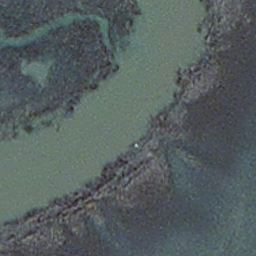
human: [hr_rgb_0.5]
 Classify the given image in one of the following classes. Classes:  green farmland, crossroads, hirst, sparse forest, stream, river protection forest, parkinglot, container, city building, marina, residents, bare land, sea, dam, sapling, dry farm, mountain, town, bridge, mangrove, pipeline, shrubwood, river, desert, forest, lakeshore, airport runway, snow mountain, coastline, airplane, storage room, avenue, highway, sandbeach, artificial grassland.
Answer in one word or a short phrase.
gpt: stream